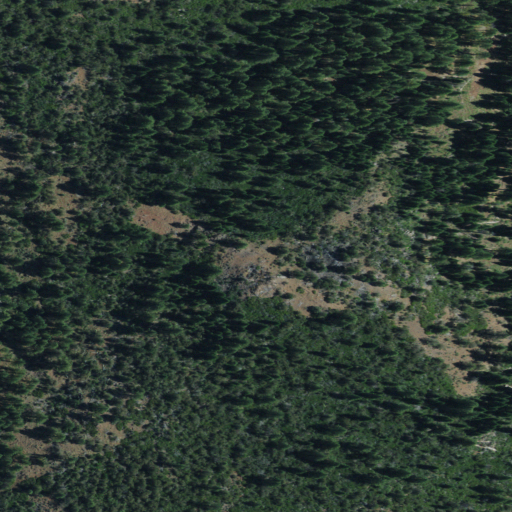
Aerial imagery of ridge(s) in California named Slate Spring Ridge containing evergreen forest and shrub